Aerial crown-view tile of a tropical tree (Barro Colorado Island, Panama), acquired 20240918:
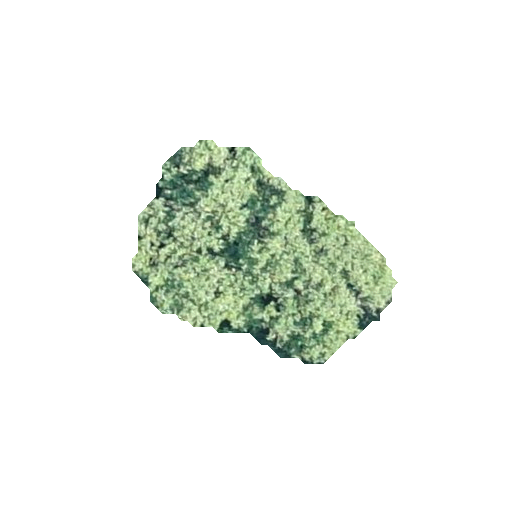
Species: Hieronyma alchorneoides
GBIF accepted scientific name: Hieronyma alchorneoides
Crown area: 58.109 m²